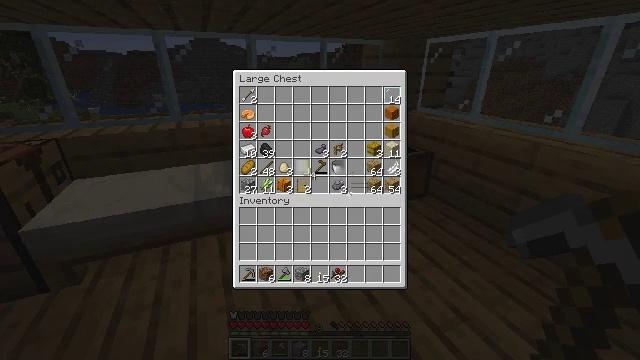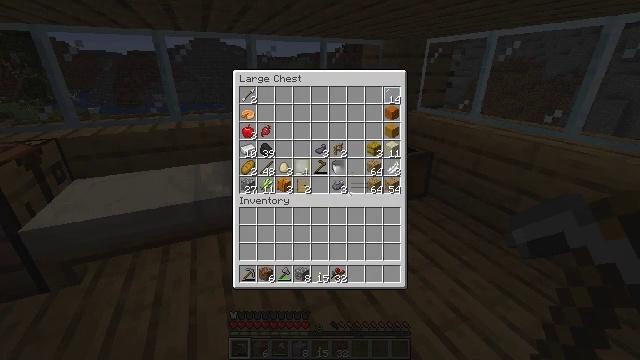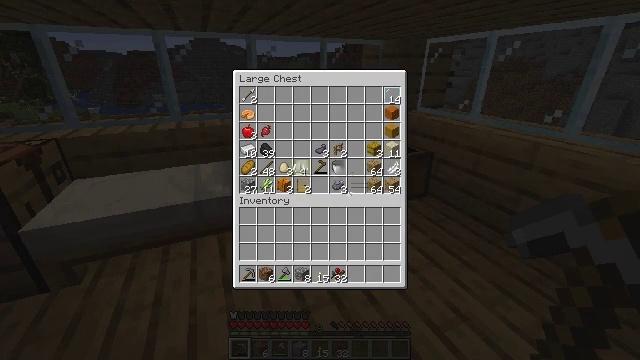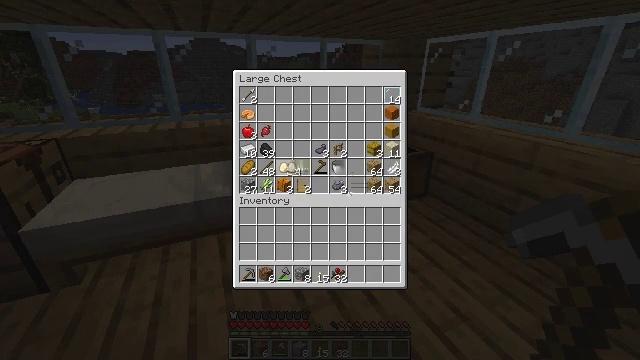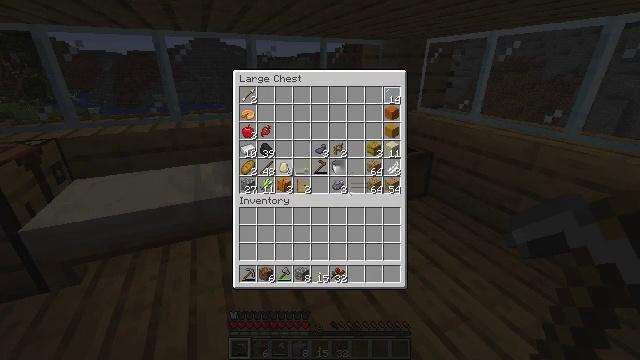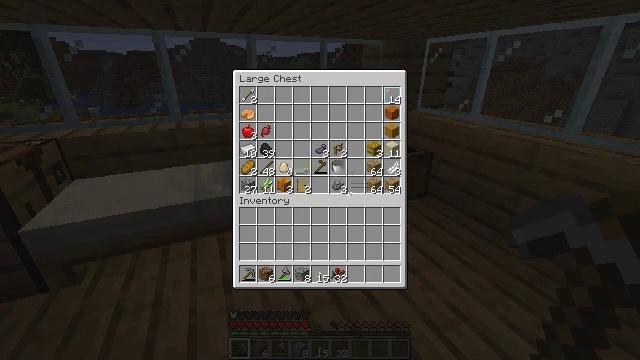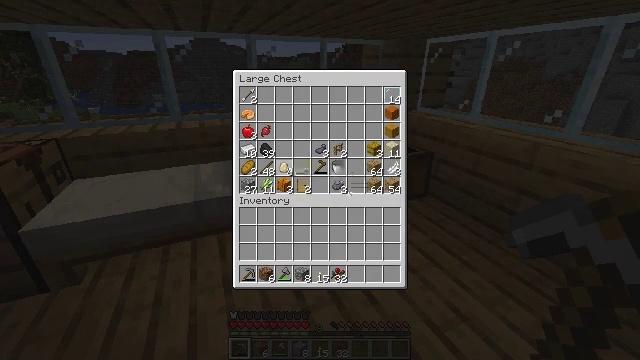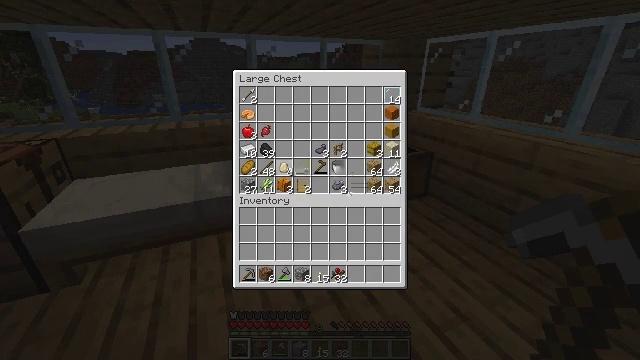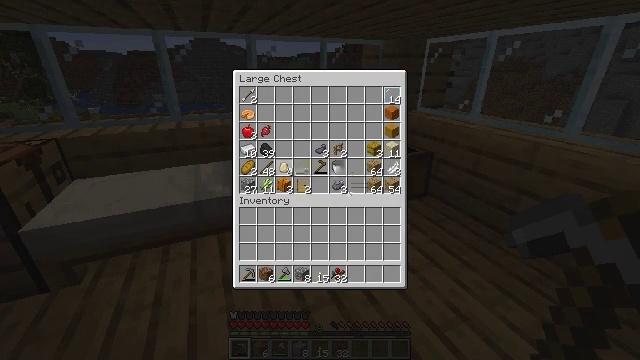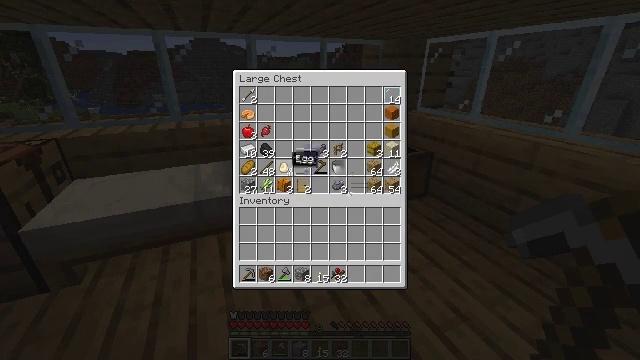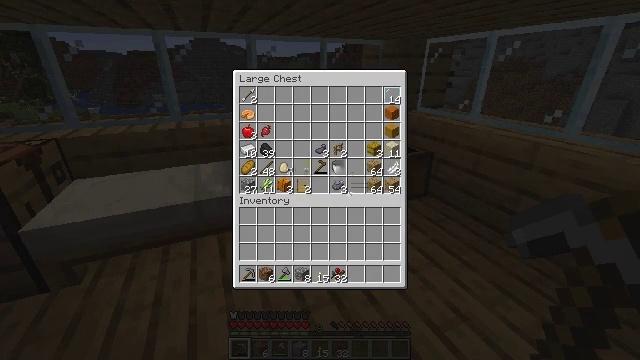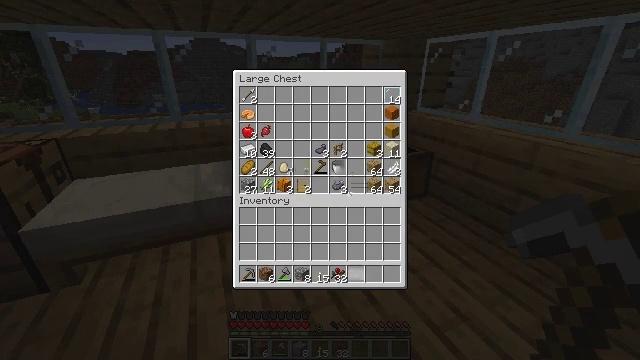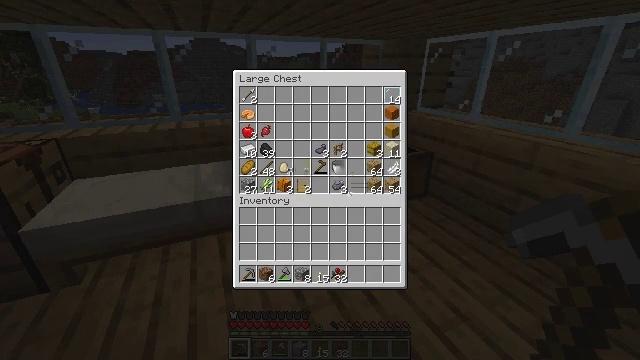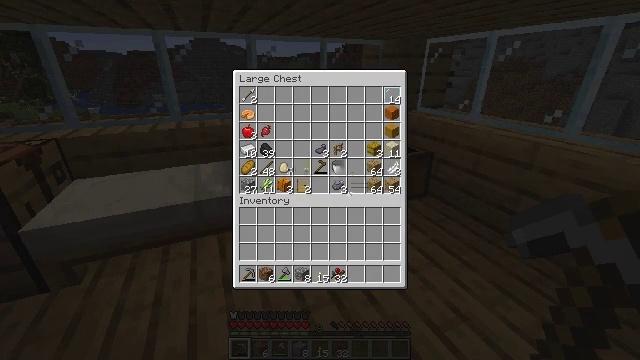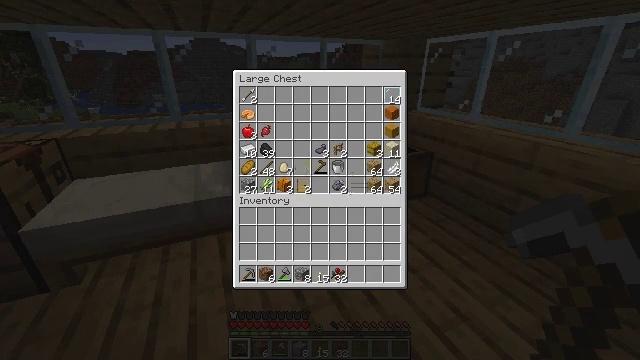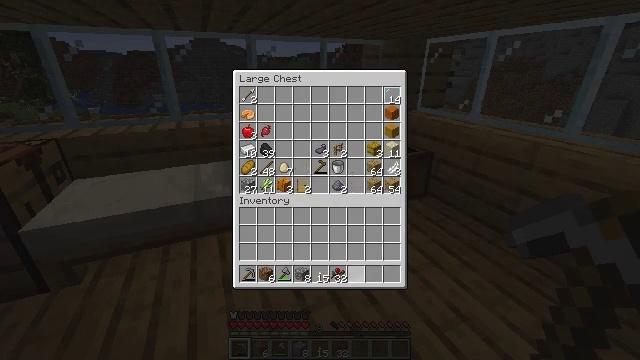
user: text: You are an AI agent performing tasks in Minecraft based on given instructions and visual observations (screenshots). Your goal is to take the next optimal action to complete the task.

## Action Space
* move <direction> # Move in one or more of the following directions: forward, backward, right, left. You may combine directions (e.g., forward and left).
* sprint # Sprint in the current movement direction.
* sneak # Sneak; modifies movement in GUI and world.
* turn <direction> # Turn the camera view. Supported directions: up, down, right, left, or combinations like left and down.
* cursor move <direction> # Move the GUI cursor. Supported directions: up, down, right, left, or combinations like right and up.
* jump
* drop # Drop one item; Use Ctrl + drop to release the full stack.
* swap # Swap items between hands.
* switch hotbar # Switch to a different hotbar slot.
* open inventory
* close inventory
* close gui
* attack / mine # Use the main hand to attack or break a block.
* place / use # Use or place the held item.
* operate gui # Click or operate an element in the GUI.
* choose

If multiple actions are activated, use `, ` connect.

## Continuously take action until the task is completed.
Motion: motion action
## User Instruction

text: Combine wood planks and iron to craft a shield.
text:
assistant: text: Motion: cursor move left
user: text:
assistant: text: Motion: no_op
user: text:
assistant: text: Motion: no_op
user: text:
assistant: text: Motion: cursor move left
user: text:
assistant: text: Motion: no_op
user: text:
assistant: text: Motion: operate gui
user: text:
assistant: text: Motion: operate gui
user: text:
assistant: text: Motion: operate gui
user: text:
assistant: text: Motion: no_op
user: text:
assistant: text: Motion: cursor move right and down
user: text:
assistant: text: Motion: cursor move right and down
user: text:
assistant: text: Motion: cursor move down
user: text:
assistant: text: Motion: no_op
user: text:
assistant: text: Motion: no_op
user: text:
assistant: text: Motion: no_op
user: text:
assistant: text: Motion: no_op
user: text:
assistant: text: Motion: no_op
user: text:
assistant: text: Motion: no_op
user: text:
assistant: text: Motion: no_op
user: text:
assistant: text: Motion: choose
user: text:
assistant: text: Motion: choose
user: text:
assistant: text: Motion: choose
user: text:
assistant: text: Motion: cursor move up
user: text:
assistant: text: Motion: cursor move right and up
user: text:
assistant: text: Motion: no_op
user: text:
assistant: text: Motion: no_op
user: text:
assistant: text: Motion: cursor move up
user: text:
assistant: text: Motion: cursor move left and up
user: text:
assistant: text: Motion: no_op
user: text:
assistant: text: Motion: cursor move left and up